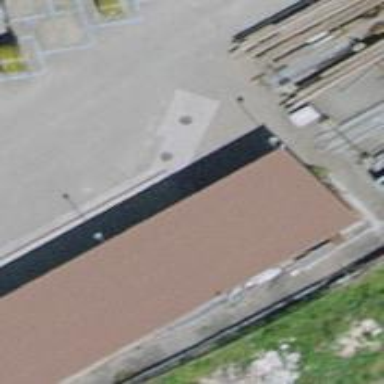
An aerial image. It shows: Shed.